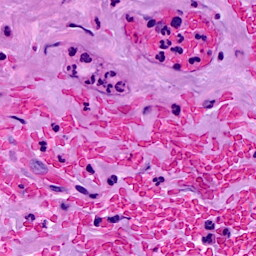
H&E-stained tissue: Breast